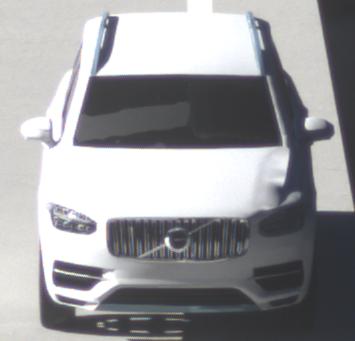
Make: Volvo
Model: XC90 B5
Detailed model: XC90 (L)
Model produced from: 2019/08
Model produced until: 2020/04
Doors: 5
Color: white
Road condition: dry road
Daytime: morning or afternoon
Contrast: high contrast